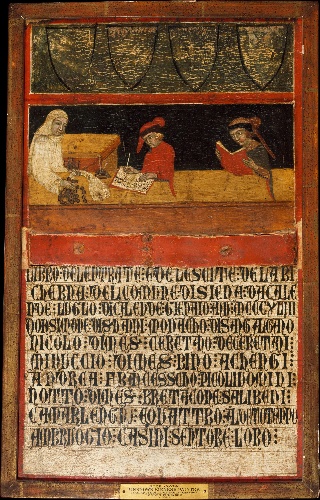
Title: Book Cover
Artist: Italian (Sienese) Painter
Artist bio: dated 1343
Object type: Painting
Classification: Paintings
Medium: Tempera on wood
Dimensions: 16 1/8 x 9 3/4 in. (41 x 24.8 cm)
Department: European Paintings
Credit line: Rogers Fund, 1910
Accession year: 1910
Repository: Metropolitan Museum of Art, New York, NY
Tags: Reading|Writing|Money|Human Figures